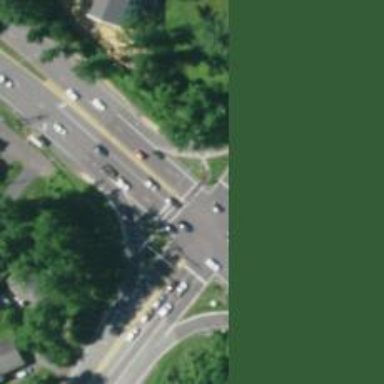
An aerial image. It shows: Crossing with line markings on the road.